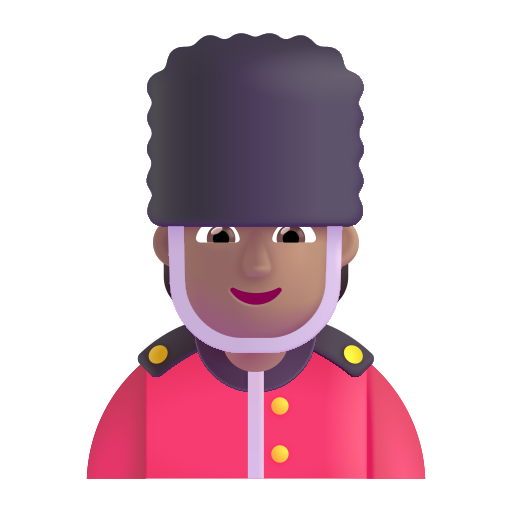
guard color